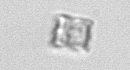
Label: Bacillariophyceae_morphotype1